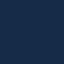
Land use / land cover: SeaLake